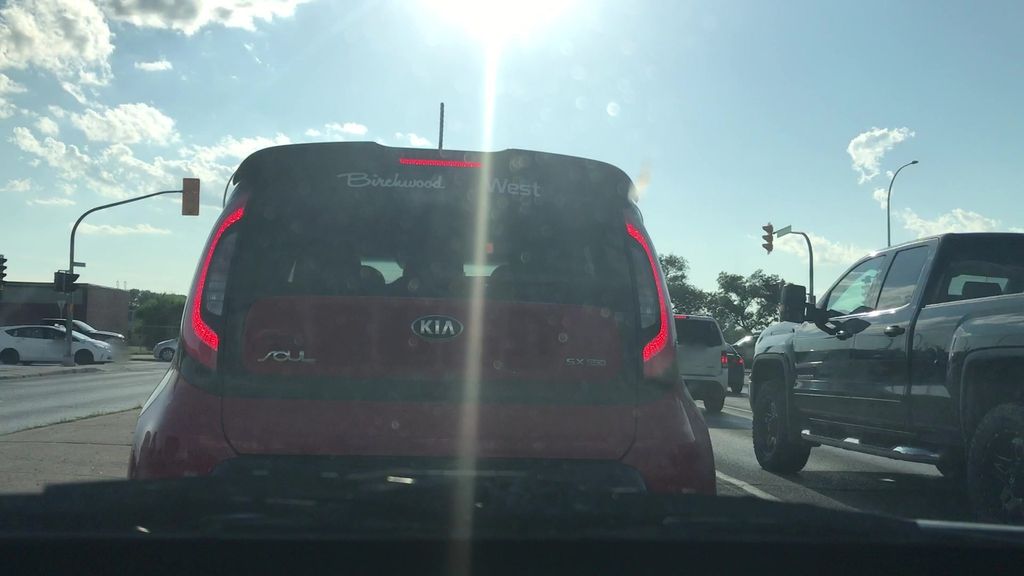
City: winnipeg